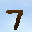
Label: 7